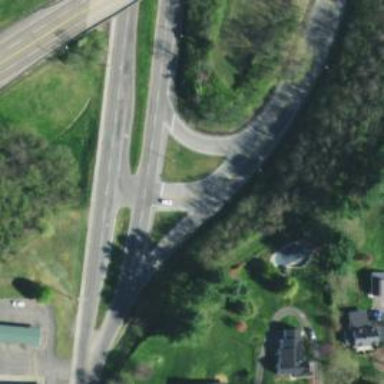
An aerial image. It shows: Secondary link road.